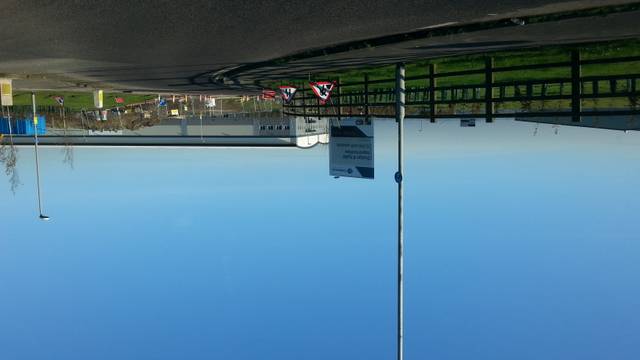
Region: United Kingdom
Coordinates: 53.11, -1.296